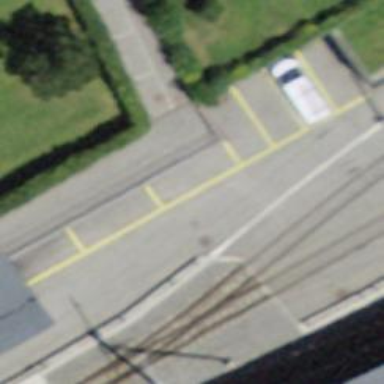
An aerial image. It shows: Asphalt footway.